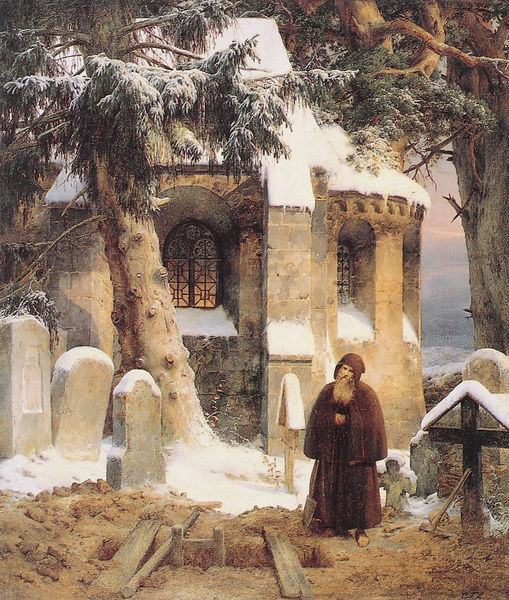
Titel: Klosterfriedhof im Schnee
Künstler: Caspar David Friedrich
Institution: Berlin, Staatliche Museen, Nationalgalerie
Schlagwörter: baum, himmel, mann, bäume, braun, fenster, glas, holz, dach, rot, schnee, alt, bart, stein, steine, baumstamm, kirche, winter, tannen, kreuz, friedhof, grab, nadelbäume, mönch, knorrig, schief, frisch, kapuze, fesnter, grabsteine, buntglasfenster